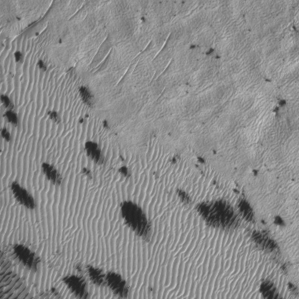
Label: frost